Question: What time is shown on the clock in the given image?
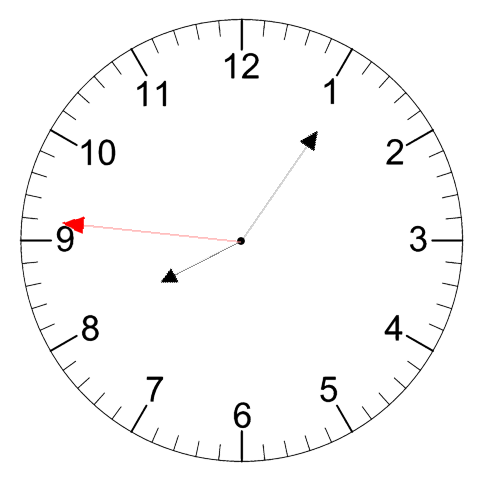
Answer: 08:05:46